Question: I've created a faceted plot, separately for three different groups in my data, like so:
'''
df <- data.frame(x=rep(seq(0.05,1,by=0.05),times=40),
y=sample(c('A','B'),20*40,replace=TRUE),
id=rep(1:40,each=20),
group=c(rep(1,20*12),rep(2,20*12),rep(3,20*16)))
g1 <- ggplot(df[df$group==1,],aes(x,y,group=id))
g1 <- g1 + geom_line()
g1 <- g1 + facet_wrap(~id,ncol=3)
g2 <- ggplot(df[df$group==2,],aes(x,y,group=id))
g2 <- g2 + geom_line()
g2 <- g2 + facet_wrap(~id,ncol=3)
g3 <- ggplot(df[df$group==3,],aes(x,y,group=id))
g3 <- g3 + geom_line()
g3 <- g3 + facet_wrap(~id,ncol=3)
grid.arrange(g1,g2,g3,nrow=1)
'''
which gives me this:

As you can see, the number of facets differs between the three groups which means that the facets in the three columns have different heights. Is there any way to harmonize this height in a non-fragile way (i.e. without me having to manually determine the heights of columns 2 and 3 that gives me facets that look like they have roughly the same height)?
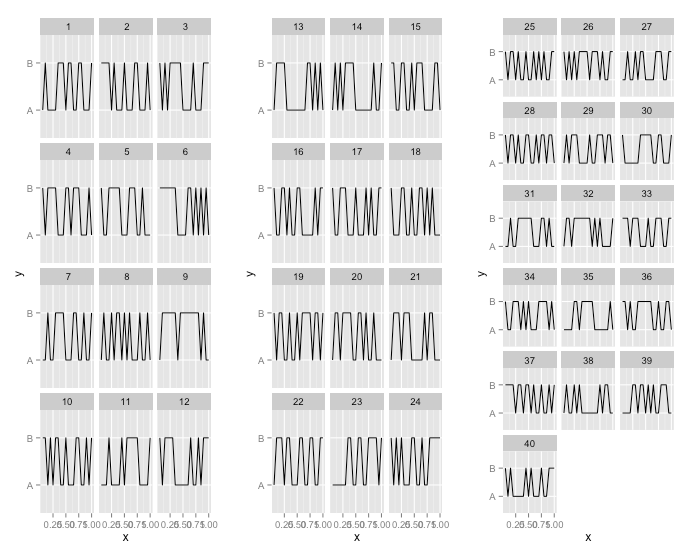
Answer: .
'''
library(ggplot2)
library(gridExtra)
ncol = 3
df <- data.frame(x=rep(seq(0.05,1,by=0.05),times=40),
y=factor(sample(c('A','B'),20*40,replace=TRUE), levels = c("A", "B")),
id=rep(1:40,each=20),
group=c(rep(1,20*12),rep(2,20*12),rep(3,20*16)))
max_cases <- max(table(unique(df[,c("id", "group")])$group))
# create phantom plots for everything in the containing rectangle to standardize labels
rect_dim <- ceiling(max_cases / ncol) * ncol
plots <- lapply(X=unique(df$group), FUN= function(i){
df_case <- subset(df, subset= group == i)
tot_case <- nrow(unique(df_case[,c("id", "group")]))
# create fill levels to pad the plots
fill_levels <- unlist(lapply(X=1:(rect_dim - tot_case), function(y){paste0(rep(x=" ", times=y), collapse="")}))
df_case$id.label <- ordered(df_case$id, levels = c(unique(df_case$id), fill_levels))
g_case <- ggplot(df_case,aes(x,y,group=id.label)) +
geom_line() +
facet_wrap(~id.label, ncol = ncol, drop=FALSE)
# whiteout the inner y axis elements to clean it up a bit
if(i != 1){
g_case <- g_case + theme(axis.text.y = element_text(color = "white"),
axis.title.y = element_text(color = "white"),
axis.ticks.y = element_line(color = "white"))
}
g_case <- ggplotGrob(g_case)
rm_me <- (tot_case:rect_dim)[-1]
# remove empty panels and layout
g_case$grobs[names(g_case$grobs) %in% c(paste0("panel", rm_me), paste0("strip_t.", rm_me))] <- NULL
g_case$layout <- g_case$layout[!(g_case$layout$name %in% c(paste0("panel-", rm_me), paste0("strip_t-", rm_me))),]
g_case
})
plots$nrow = 1
do.call("grid.arrange", plots)
'''